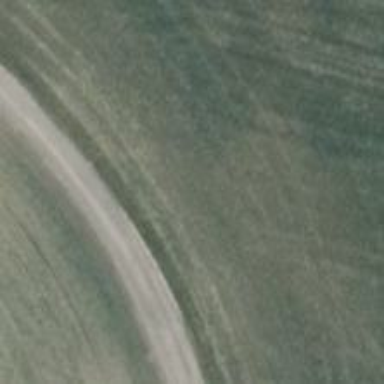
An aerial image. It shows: Dirt track with grade 3 quality.